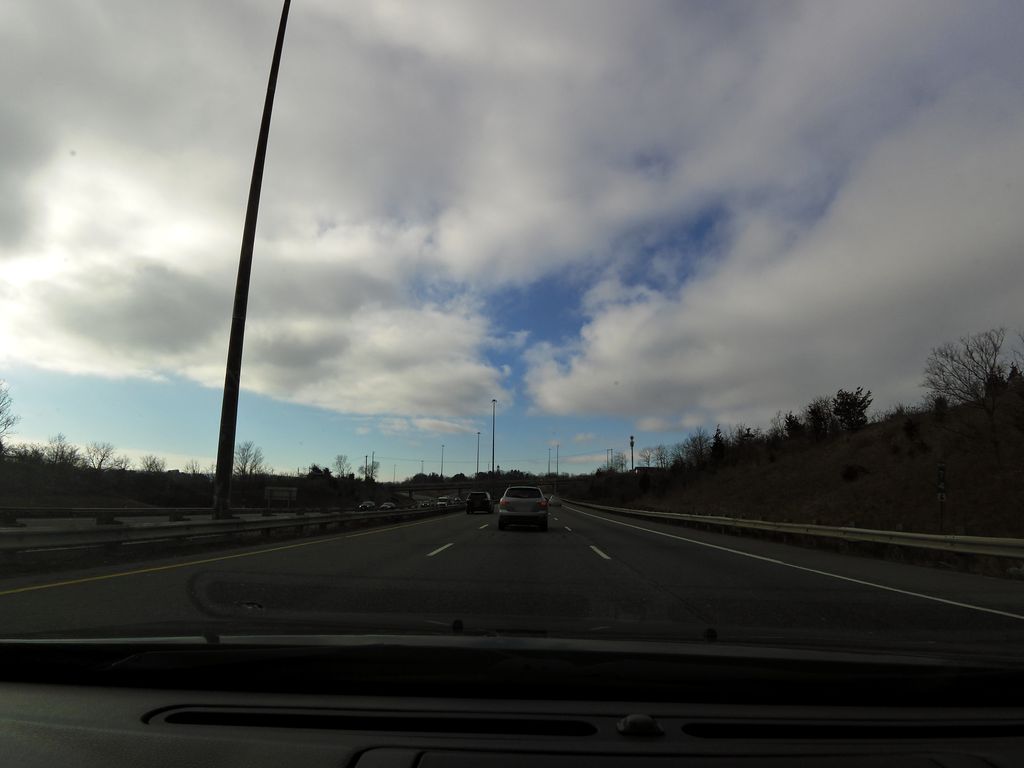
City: hamilton